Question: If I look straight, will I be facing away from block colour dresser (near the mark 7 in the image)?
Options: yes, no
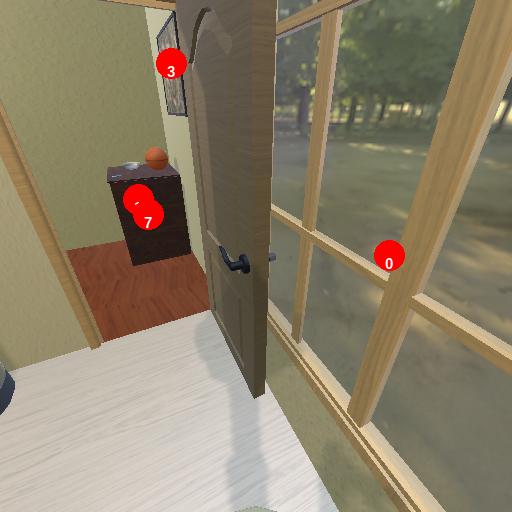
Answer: yes